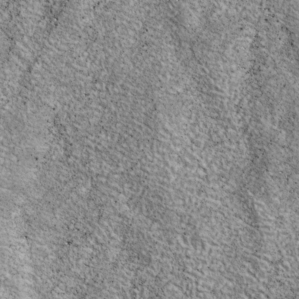
Label: non_frost